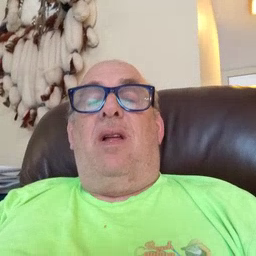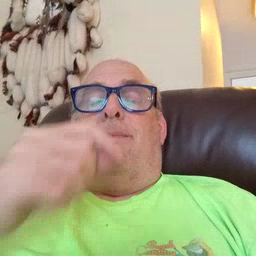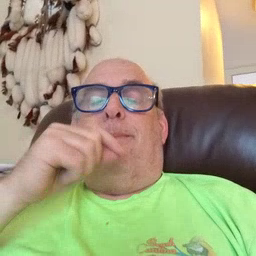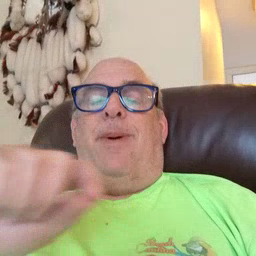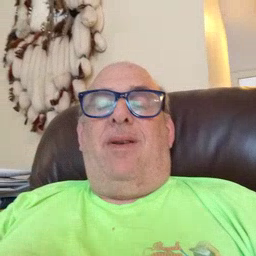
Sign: pen